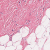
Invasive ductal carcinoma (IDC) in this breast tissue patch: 0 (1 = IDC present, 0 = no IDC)